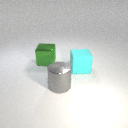
large green metal cube to the left of large gray metal cylinder